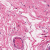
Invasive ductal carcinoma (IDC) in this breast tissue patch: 0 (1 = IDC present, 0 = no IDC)